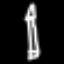
Label: pencil